Current action and preconditions to check: trajectory_clear

Your task: For each precondition in the list above, predict whether it will hold at this action.

Consider the current scene as observed from the mobile robot's camera, and analyze the predicted future states of all dynamic agents (e.g., people, animals, vehicles, or any moving entities) within the NEXT SECOND.

IMPORTANT: Only answer "very likely" if you are absolutely certain—based on strong, clear evidence—that a dynamic agent will violate the precondition in the predicted future state. Do NOT answer "very likely" for unlikely, ambiguous, or low-probability risks.

Ask yourself for each precondition: Is there a high probability, with clear and convincing evidence, that the predicted future states of any dynamic agent will interfere with the predicted future state of the currently executing action within the NEXT SECOND, causing that precondition to fail?

Assess the risk level based on these predictions. Use "likely" or "very likely" if motions create a clear risk of interference.

Use "neutral" or "improbable" if agents are nearby but their predicted paths are clearly diverging or non-conflicting.

Failure Risk Categories: "very improbable", "improbable", "neutral", "likely", "very likely"

Answer Format: Output ONLY the probability_of_failure value from these categories: "very improbable", "improbable", "neutral", "likely", "very likely"

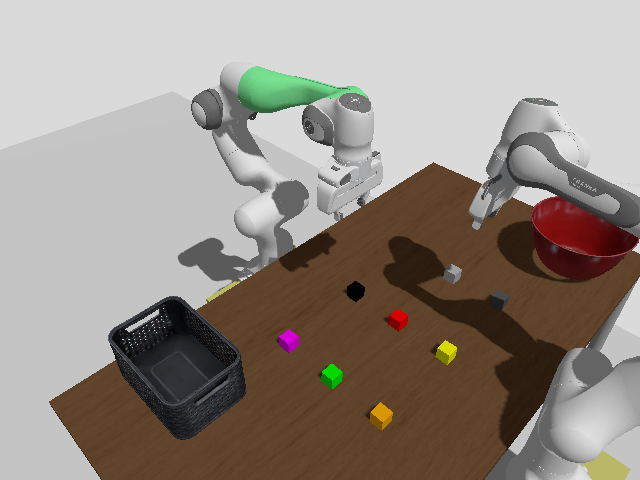

Answer: very improbable